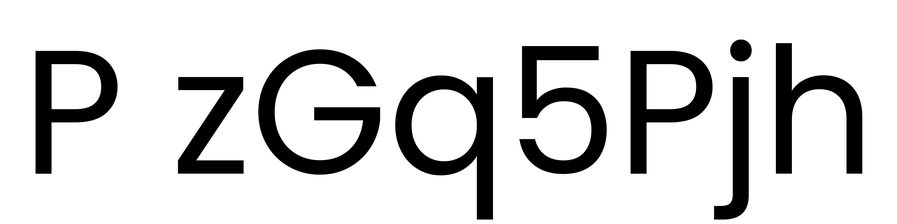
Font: Poppins-Regular